Question: I wonder how I could do this shadow effect using pure CSS ?
If some one can give me tips.

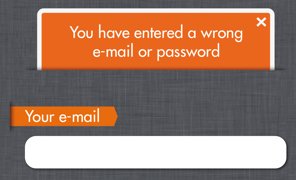
Answer: My idea.
<URL>
CSS:
'''
body {
background-color: silver;
}
#alfa {
padding: .5em;
background-color: orange;
border-radius: 1em 1em 0 0;
border-top: solid .5em white;
border-left: solid .5em white;
border-right: solid .5em white;
margin-left: .5em;
margin-right: .5em;
}
#wita {
margin-top: 1em;
height: 1px;
box-shadow: 0 -1em 4px black;
}
'''
HTML:
'''
<div id='alfa'>
Alfa
</div>
<div id='wita'>
</div>
'''
To make a nice shadow, I've created an additional div for it.